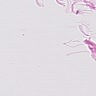
Metastatic tissue present: no